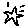
Label: star